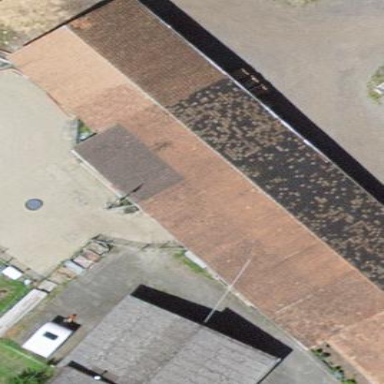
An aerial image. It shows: Barn.